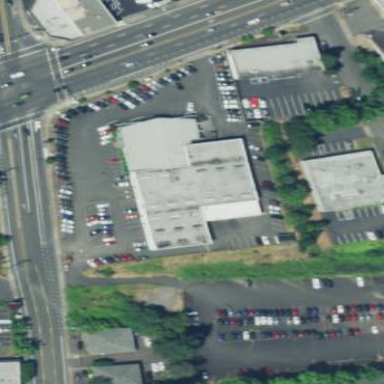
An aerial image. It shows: Building housing car shop.